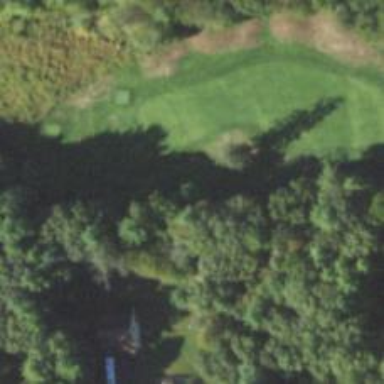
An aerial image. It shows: Path for golf carts.